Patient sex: M
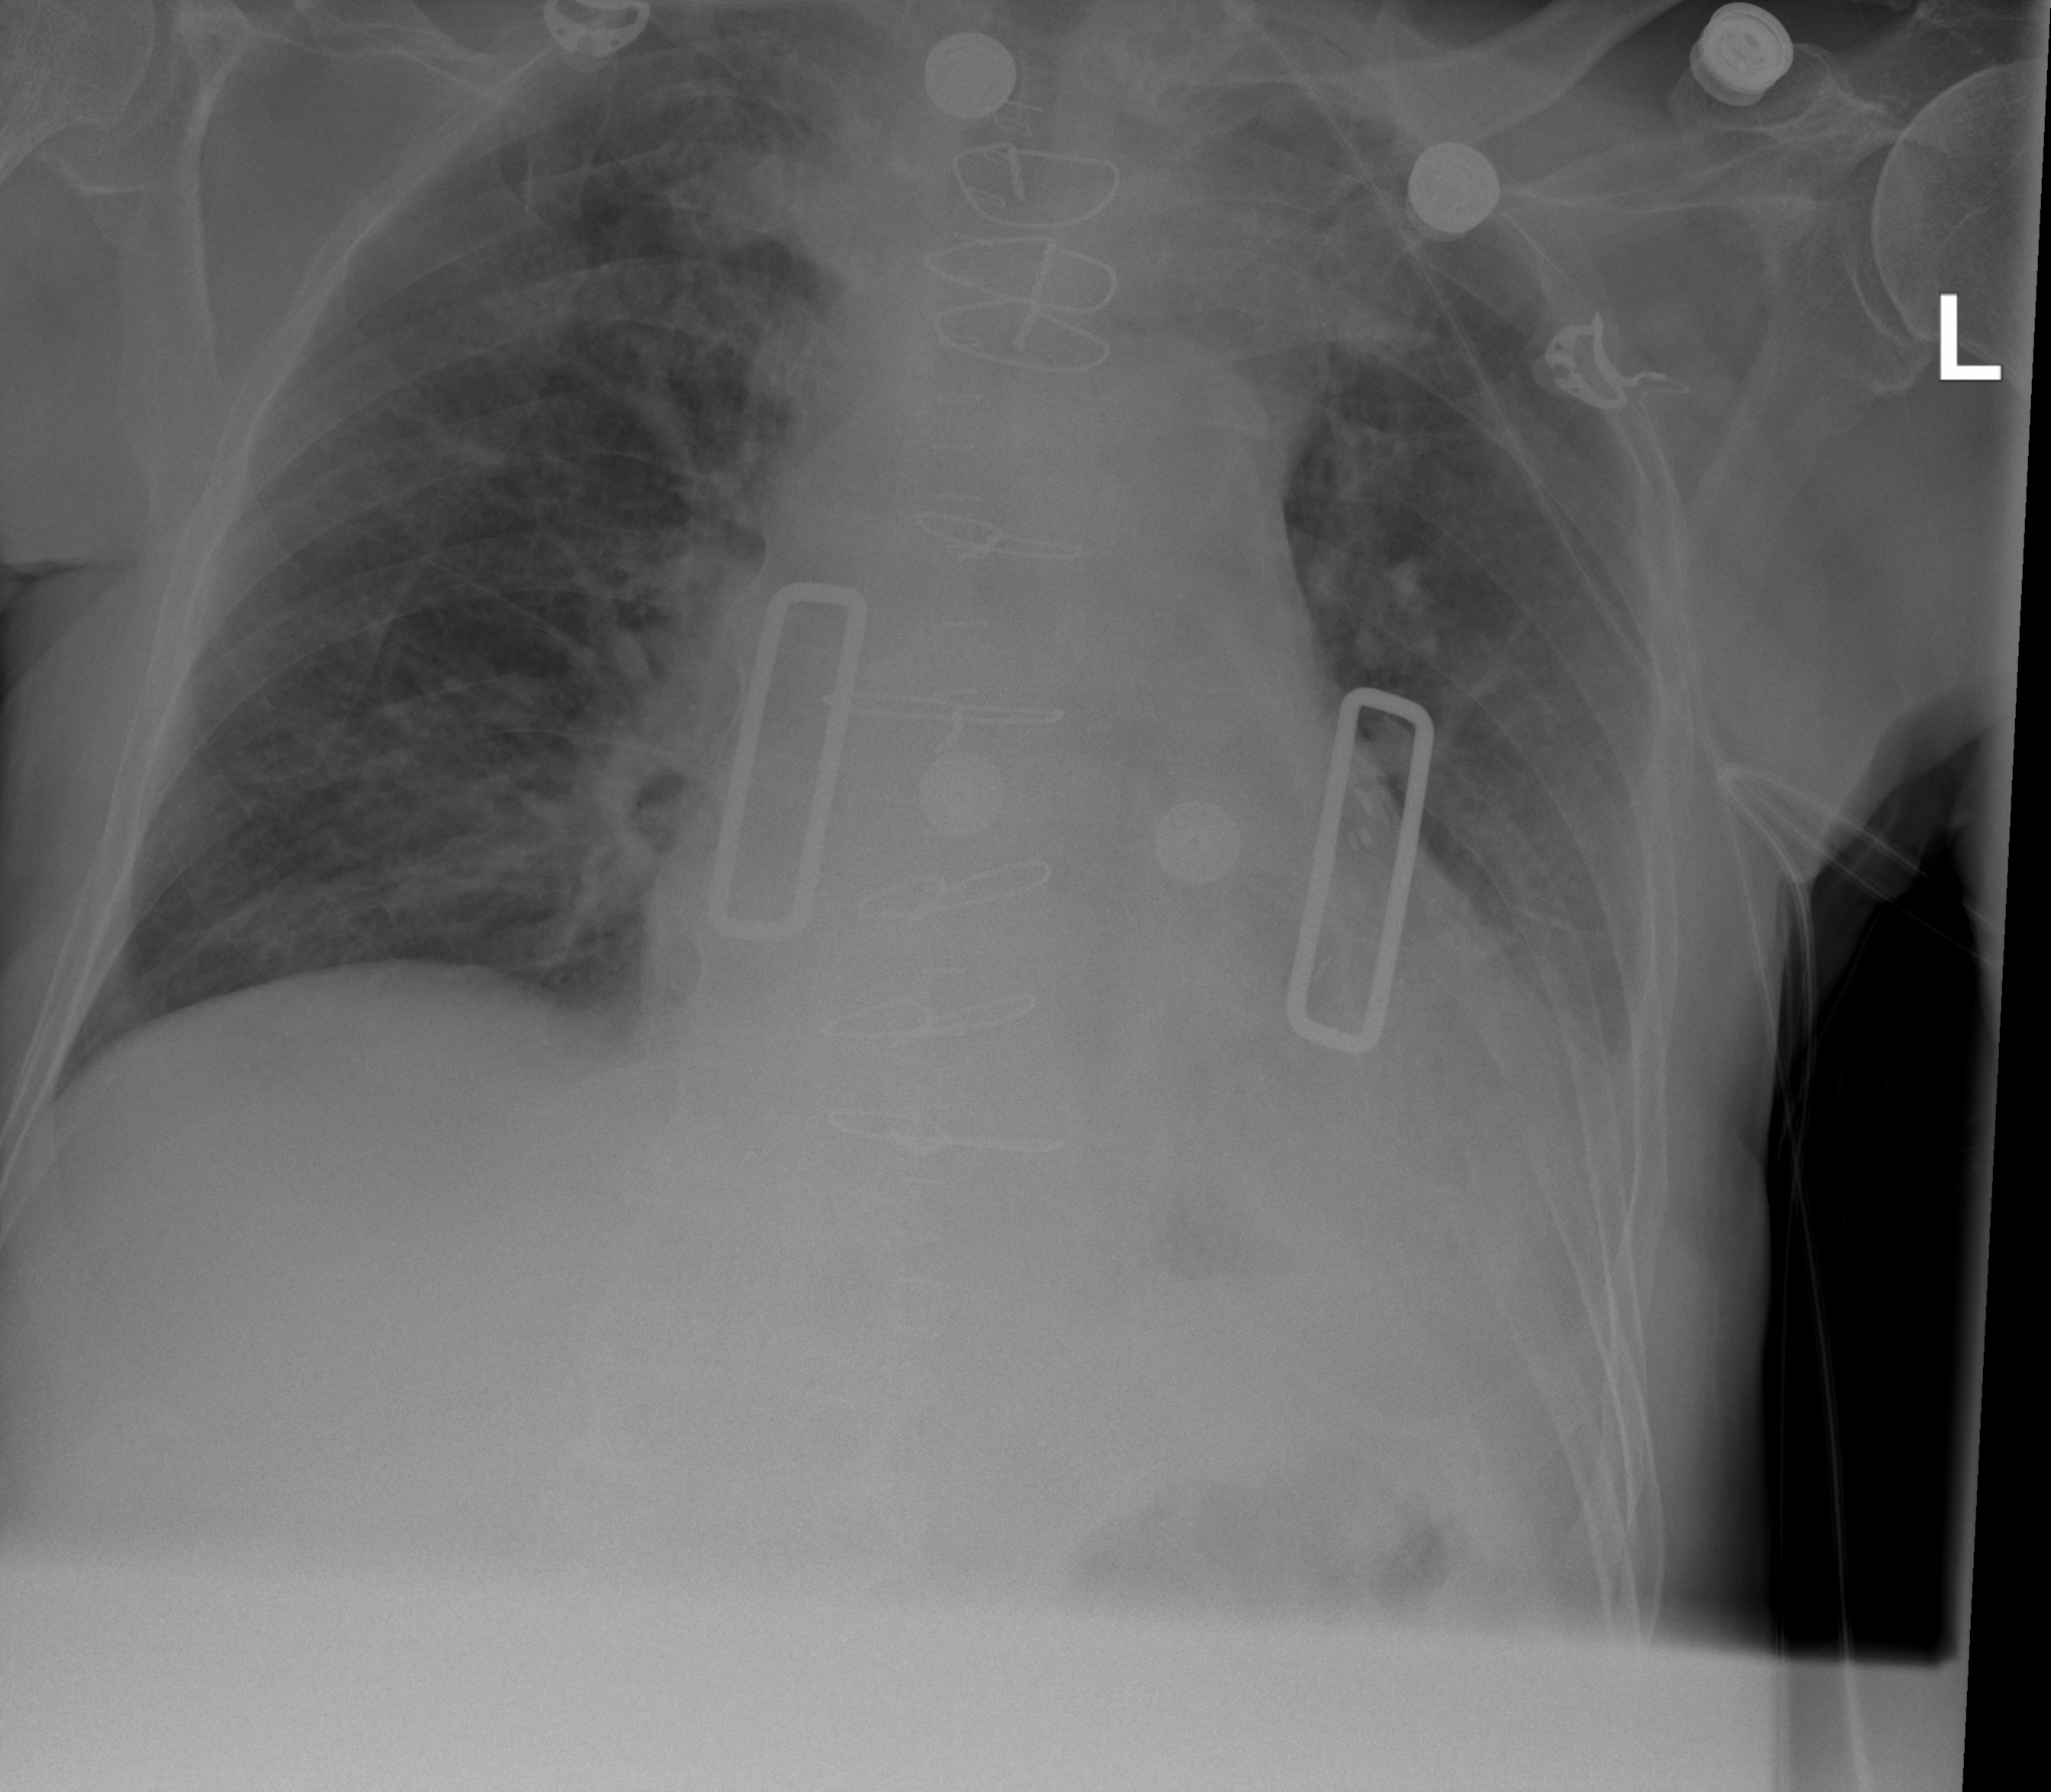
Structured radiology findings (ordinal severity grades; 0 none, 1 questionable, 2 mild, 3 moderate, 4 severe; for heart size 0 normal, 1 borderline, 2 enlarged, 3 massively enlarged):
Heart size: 2
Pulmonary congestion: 2
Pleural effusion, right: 0
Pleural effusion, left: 0
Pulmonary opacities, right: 2
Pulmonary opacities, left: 2
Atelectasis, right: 0
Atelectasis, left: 2